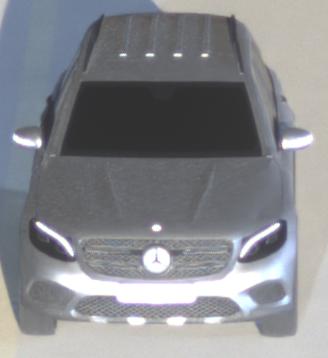
Make: Mercedes-Benz
Model: GLC 250
Detailed model: GLC (253)
Model produced from: 2015/09
Model produced until: 2018/05
Doors: 5
Color: gray
Road condition: wet road
Daytime: night
Contrast: high contrast